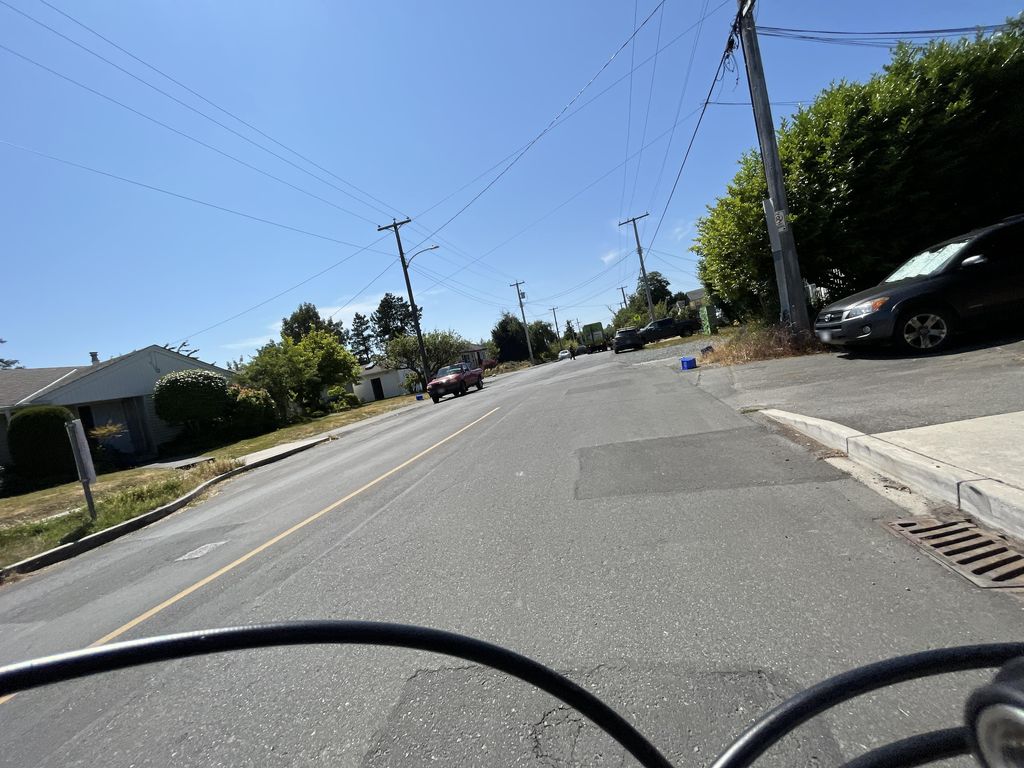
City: victoria